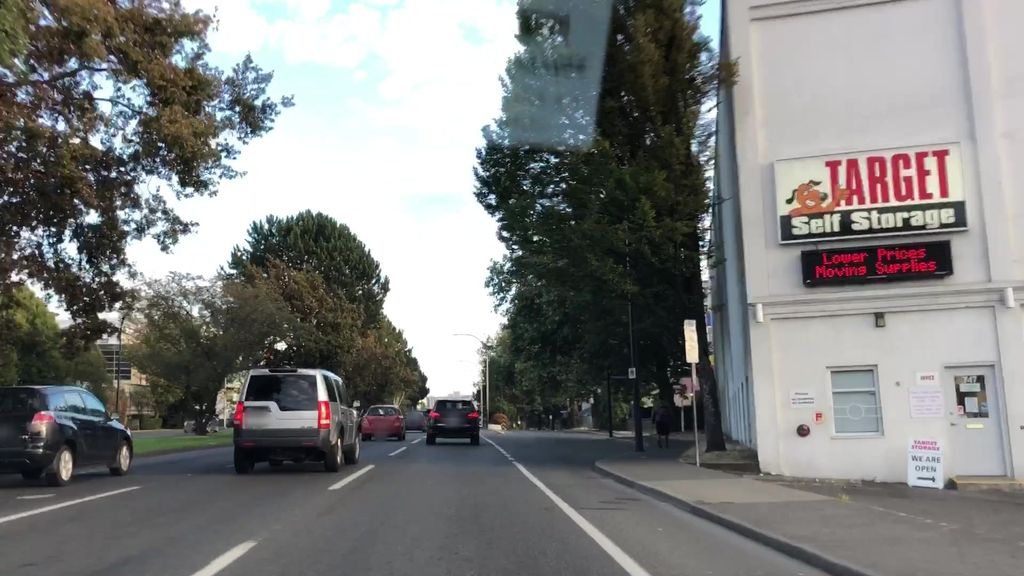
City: victoria